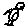
Label: bird